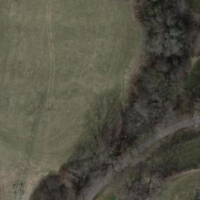
EUNIS habitat code: 52
Species observed at this site:
Aglais urticae
Vulpes vulpes
Prunus padus